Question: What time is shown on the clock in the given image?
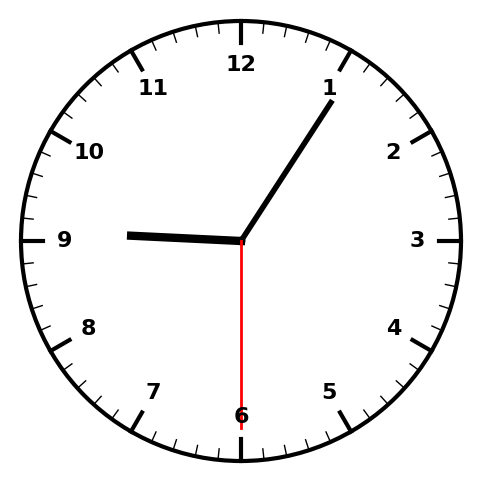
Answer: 09:05:30